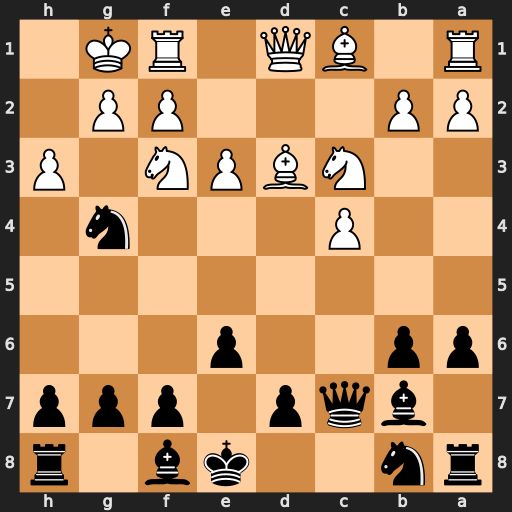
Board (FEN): rn2kb1r/1bqp1ppp/pp2p3/8/2P3n1/2NBPN1P/PP3PP1/R1BQ1RK1
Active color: b
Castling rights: kq
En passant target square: -
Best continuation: Bxf3 hxg4 Bxd1